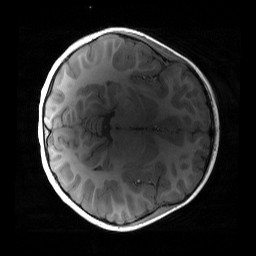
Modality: T1w
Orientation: axial
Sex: female
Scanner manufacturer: siemens
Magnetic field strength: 3 T
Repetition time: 1.9 s
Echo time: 0.00243 s